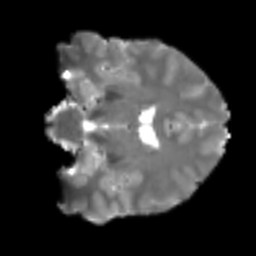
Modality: T2w
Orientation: coronal
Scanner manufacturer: siemens
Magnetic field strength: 3 T
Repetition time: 4 s
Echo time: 0.0594 s